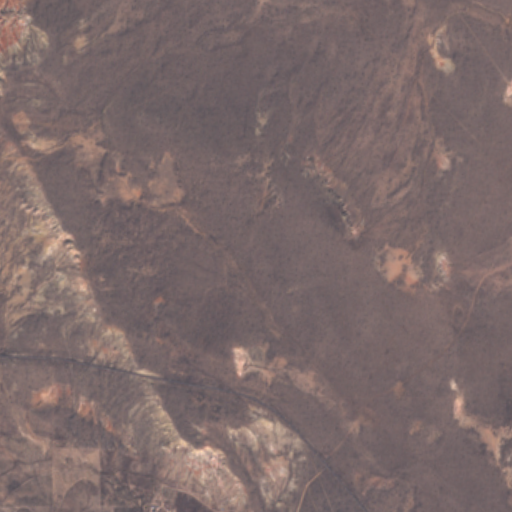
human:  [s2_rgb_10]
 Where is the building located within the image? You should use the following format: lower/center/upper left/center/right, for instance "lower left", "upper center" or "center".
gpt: The building is located in the lower left of the image.
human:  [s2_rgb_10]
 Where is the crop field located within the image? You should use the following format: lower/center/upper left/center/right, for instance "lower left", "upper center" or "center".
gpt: There is no crop field in the image.